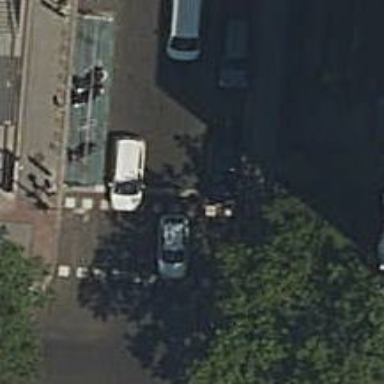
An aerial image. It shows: Zebra crossing with traffic signals.